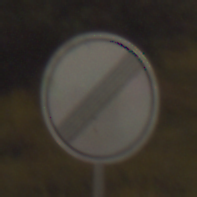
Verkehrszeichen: EndeSaemtlicherBegrenzungen
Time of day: Night
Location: Outdoor (Nature)
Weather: Clear
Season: NotSpecified
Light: Natural